Question: Inspired by the <URL>, I want to implement a multi-field form section by automatically adding a new input field when a certain field is navigated to, and give focus to the new field. The below screenshot shows how this works in Postman; the down-most row contains a couple of inputs that, when navigated to, results in a new row being added above it, which can be typed into.

How can I achieve this behaviour in JavaScript/jQuery? To simplify matters, I need only one input field per row. I've created a <URL> that should serve as a starting point for a solution.
Example HTML:
'''
<div id="last-row">
<input name="multifield" placeholder="Value"></input>
</div>
'''
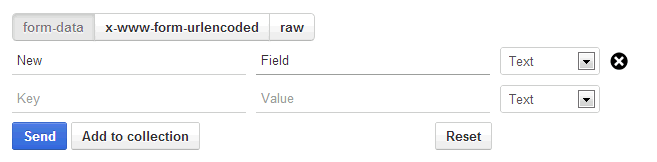
Answer: See how I'd do it: <URL>
html:
'''
<section>
<div id="initRow">
<input name="multifield" placeholder="Value">
</div>
</section>
'''
javascript:
'''
function addRow(section, initRow) {
var newRow = initRow.clone().removeAttr('id').addClass('new').insertBefore(initRow),
deleteRow = $('<a class="rowDelete"><img src="http://i.imgur.com/ZSoHl.png"></a>');
newRow
.append(deleteRow)
.on('click', 'a.rowDelete', function() {
removeRow(newRow);
})
.slideDown(300, function() {
$(this)
.find('input').focus();
})
}
function removeRow(newRow) {
newRow
.slideUp(200, function() {
$(this)
.next('div:not(#initRow)')
.find('input').focus()
.end()
.end()
.remove();
});
}
$(function () {
var initRow = $('#initRow'),
section = initRow.parent('section');
initRow.on('focus', 'input', function() {
addRow(section, initRow);
});
});
'''